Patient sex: M
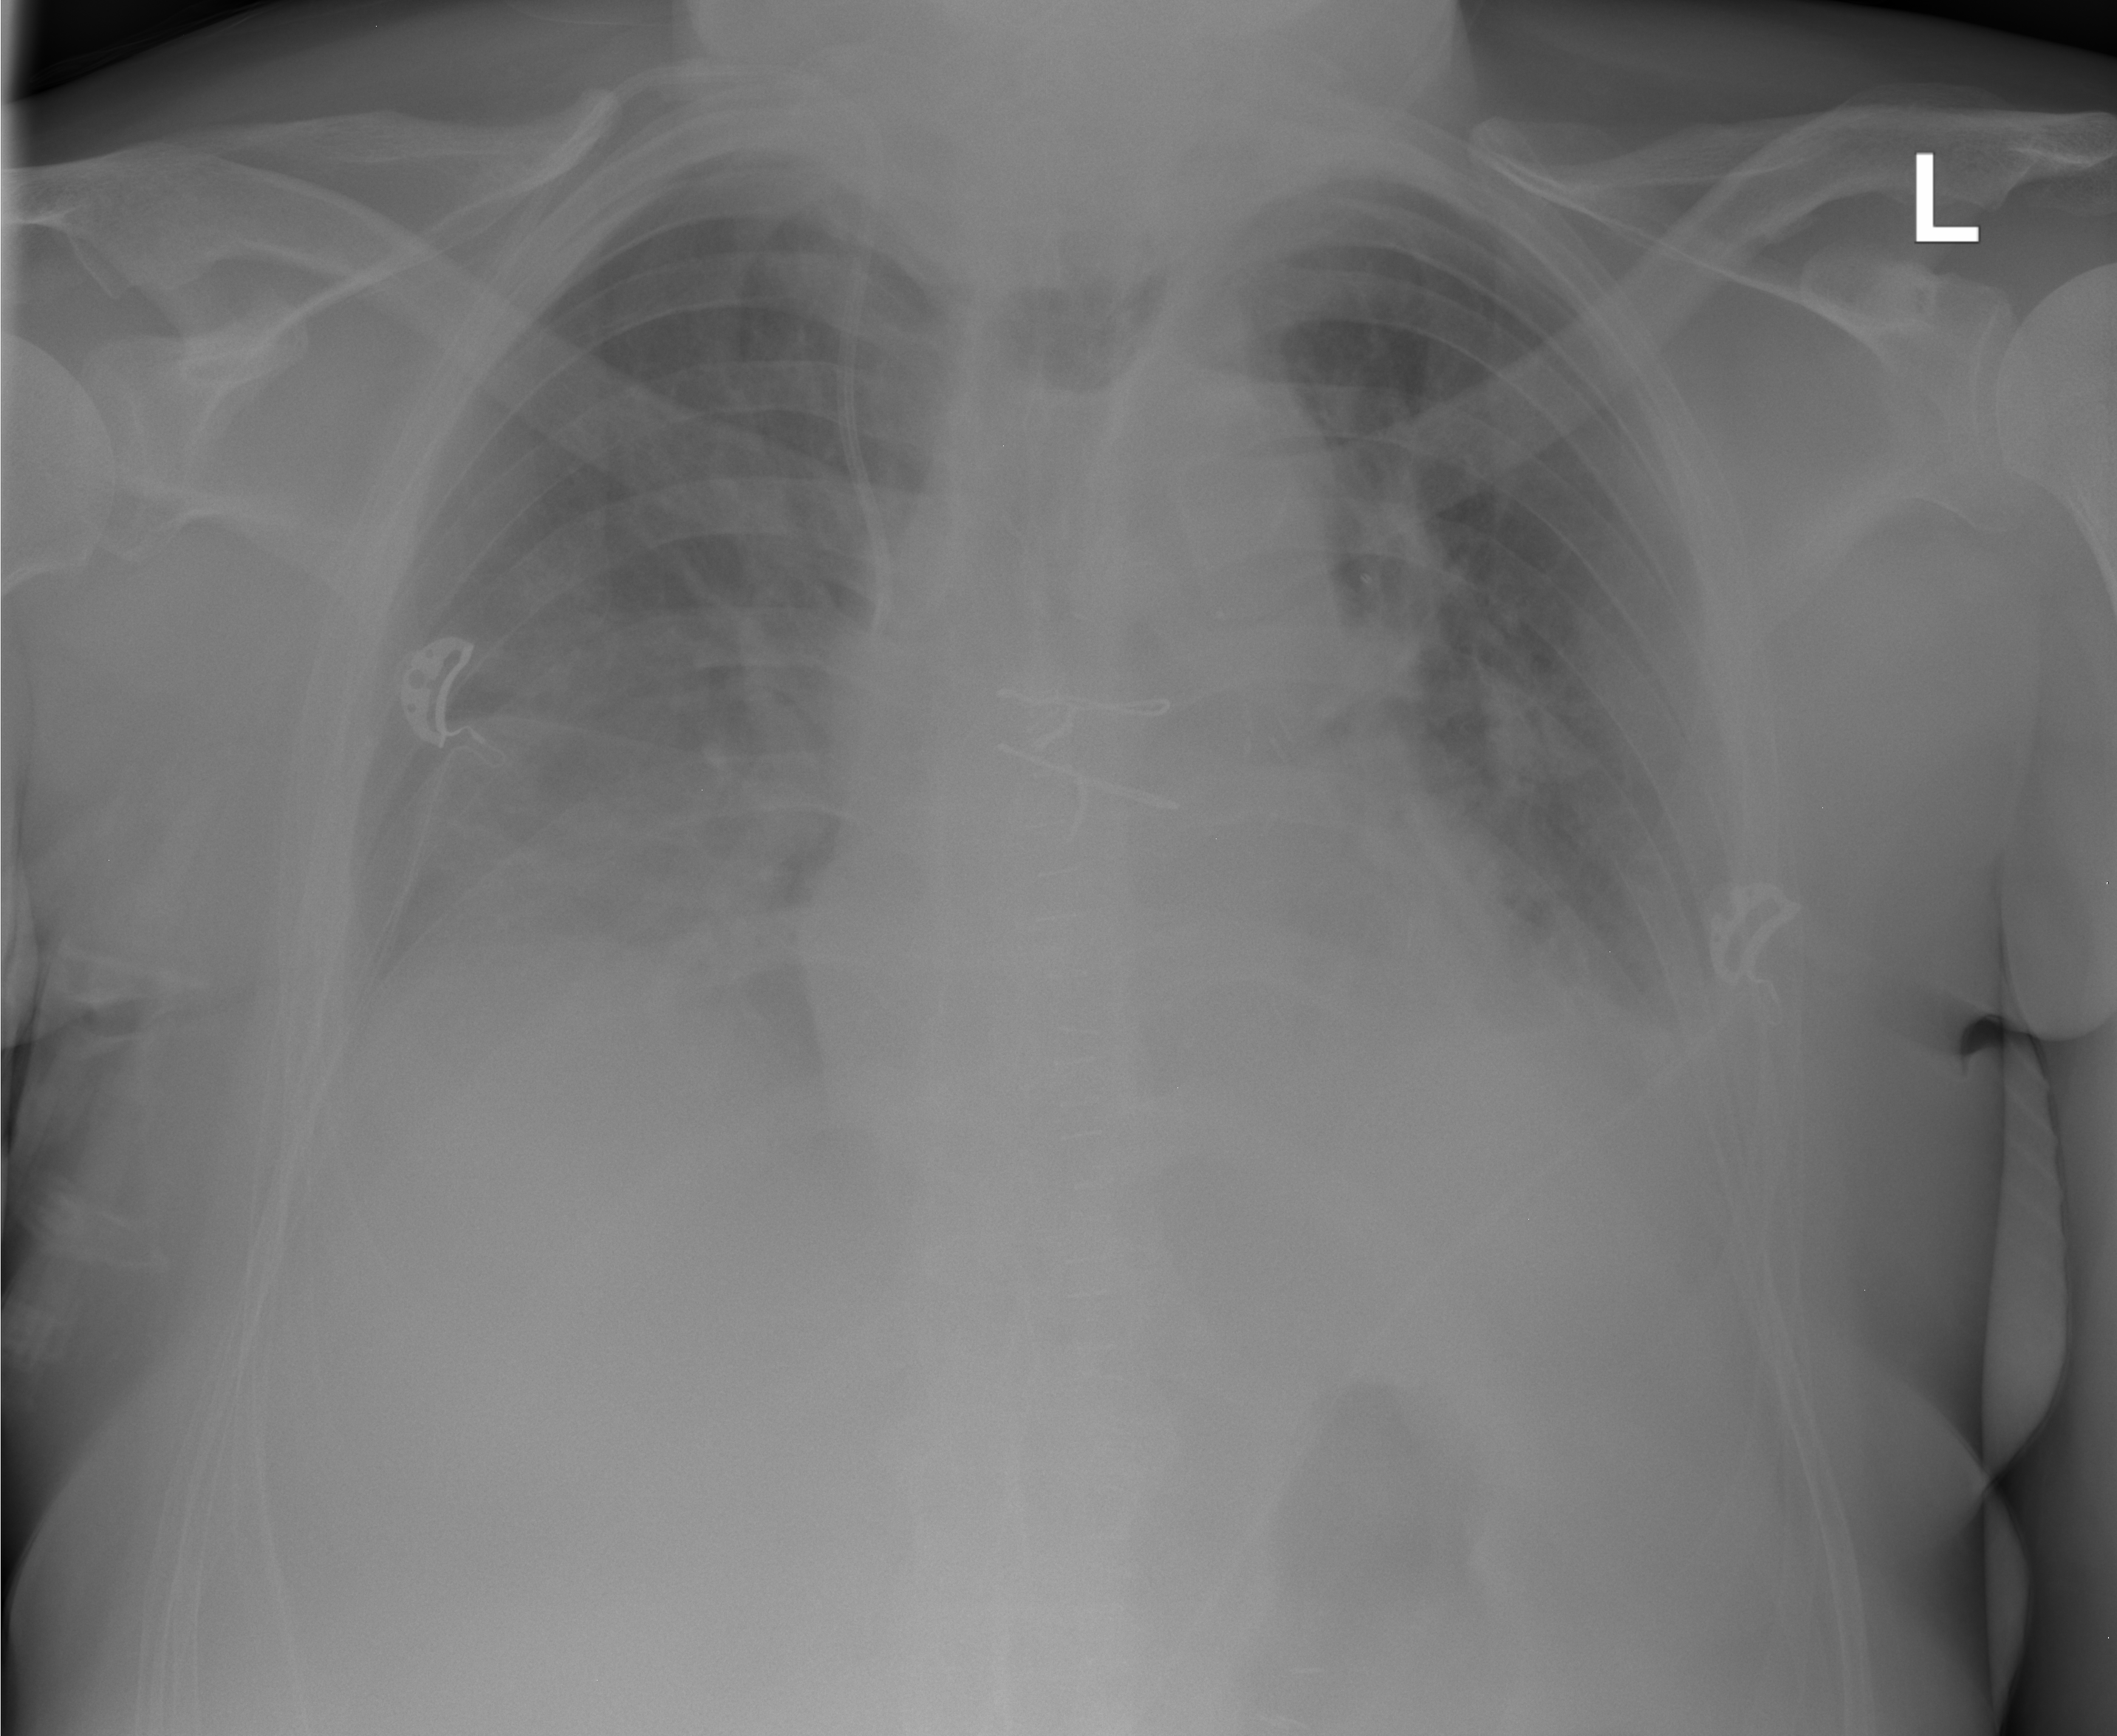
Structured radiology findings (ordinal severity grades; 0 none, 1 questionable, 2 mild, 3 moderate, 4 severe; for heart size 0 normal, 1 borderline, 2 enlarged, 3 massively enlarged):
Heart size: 0
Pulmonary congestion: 2
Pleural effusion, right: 3
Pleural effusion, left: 2
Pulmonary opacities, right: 0
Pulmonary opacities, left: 2
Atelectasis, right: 2
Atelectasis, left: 2